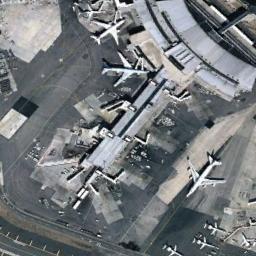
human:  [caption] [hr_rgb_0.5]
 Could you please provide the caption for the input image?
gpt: Various planes docked at the airport .